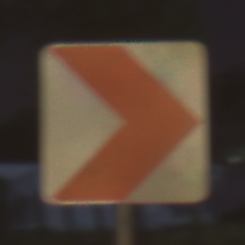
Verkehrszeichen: RichtungstafelnInKurvenKleinLinks
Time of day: Night
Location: Outdoor (Suburban)
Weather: PartlyCloudy
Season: NotSpecified
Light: Artificial